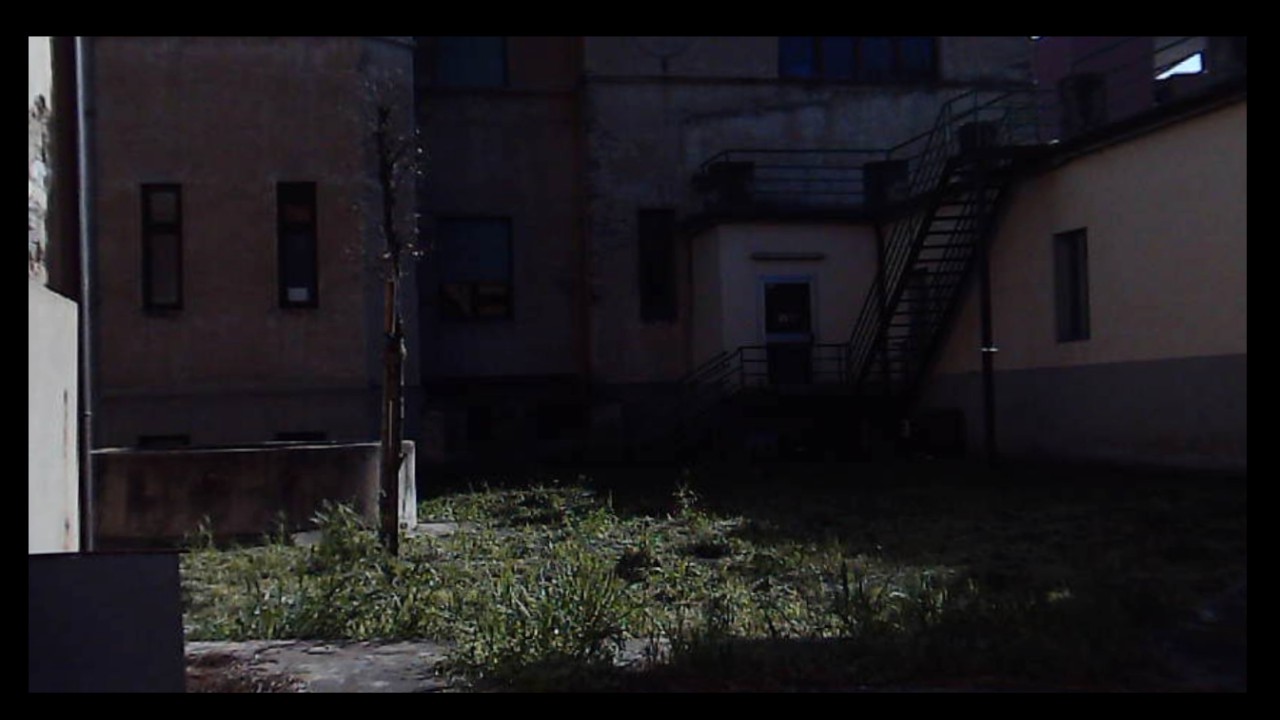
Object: Betafpv air75